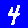
Digit: 4